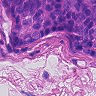
Metastatic tissue present: yes